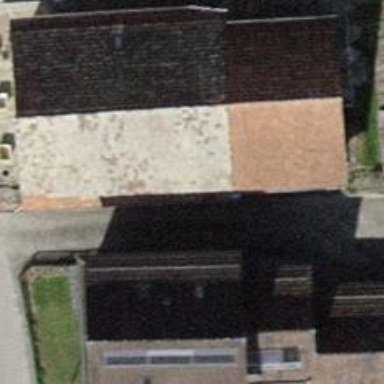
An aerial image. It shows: Shed.